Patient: sex F, age 64
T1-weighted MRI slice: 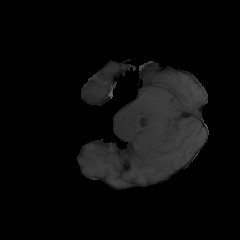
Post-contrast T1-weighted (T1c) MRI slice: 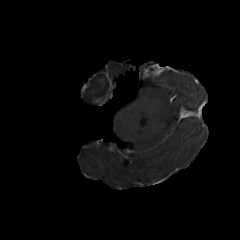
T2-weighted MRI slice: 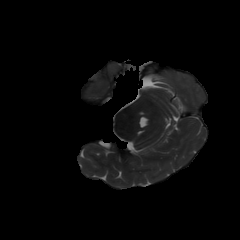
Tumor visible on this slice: no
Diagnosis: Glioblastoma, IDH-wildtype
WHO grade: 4